Field crop: maize
Growth stage: 2
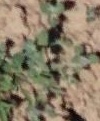
Species: maize